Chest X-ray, PA view. Patient: 49 years old, sex M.
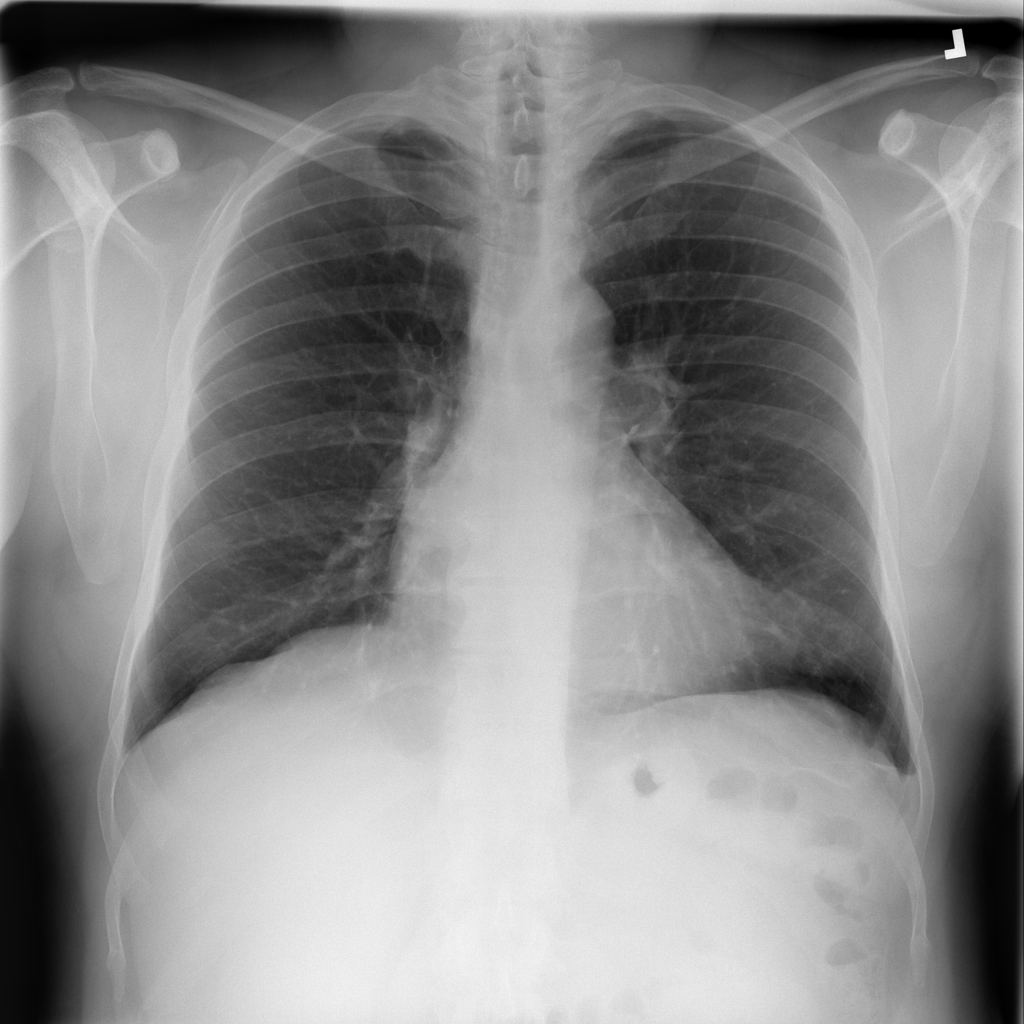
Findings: No Finding